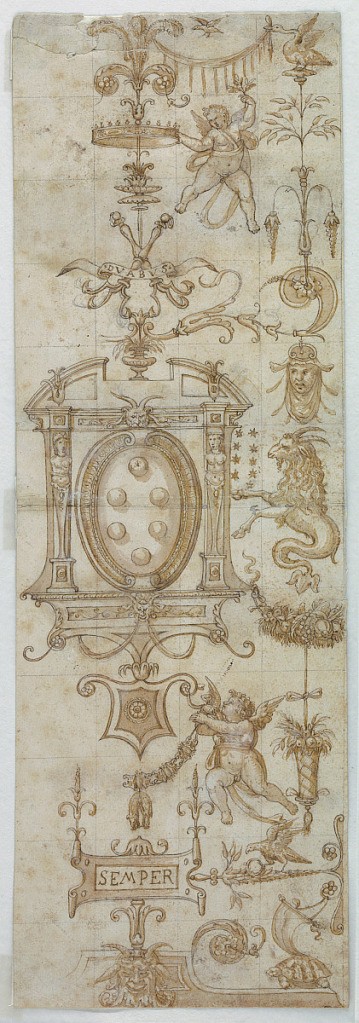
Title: Design for Stained Glass in the Laurentian Library, Florence, Italy
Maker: Wouter Crabeth I, Dutch, active 1559 – d. 1589
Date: ca. 1570-80
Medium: Brush and brown wash, black chalk on laid paper, squared in black chalk
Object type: Drawing
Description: Grotesque ornament with masks, putti and fantastic anaimals.  In the center, a plaque displays the Medici arms. Below, the word: SEMPER.